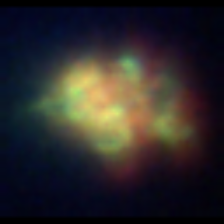
Taxon: Unknown_detritus
Group: Unknown